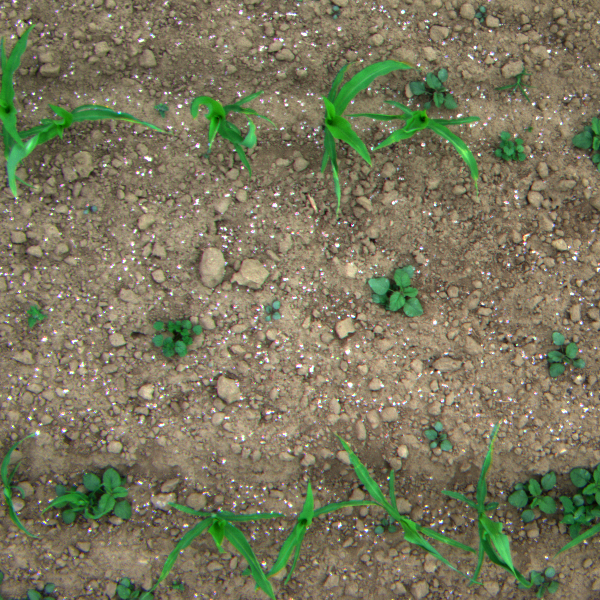
Acquisition date: 2023-06-06
Tile: 0680
Annotated plant instances:
label: amaranth
label: amaranth
label: amaranth
label: quickweed
label: maize
label: maize
label: amaranth
label: amaranth
label: maize
label: maize
label: amaranth
label: maize
label: amaranth
label: amaranth
label: maize
label: quickweed
label: weed_other
label: amaranth
label: amaranth
label: amaranth
label: weed_other
label: amaranth
label: amaranth
label: amaranth
label: weed_other
label: barnyard_grass
label: amaranth
label: amaranth
label: amaranth
label: amaranth
label: weed_other
label: maize
label: maize
label: amaranth
label: amaranth
label: maize
label: maize
label: maize